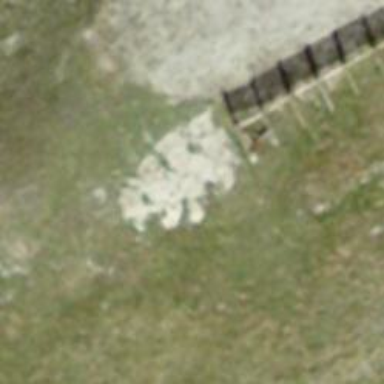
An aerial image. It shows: Wooden fence.